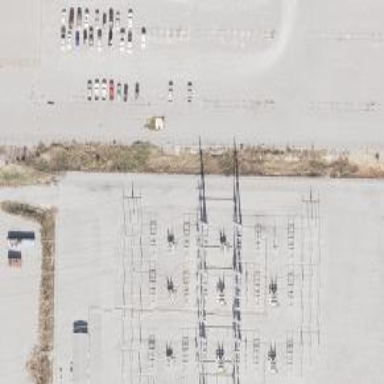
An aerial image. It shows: Switch used for power control.